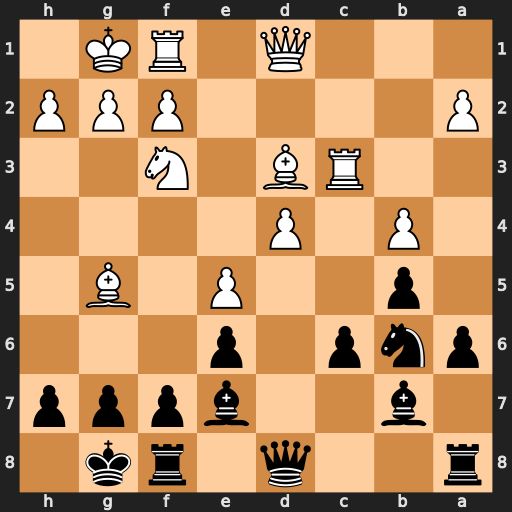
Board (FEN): r2q1rk1/1b2bppp/pnp1p3/1p2P1B1/1P1P4/2RB1N2/P4PPP/3Q1RK1
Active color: b
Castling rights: -
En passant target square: -
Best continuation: Bxg5 Bxh7+ Kxh7 Nxg5+ Qxg5